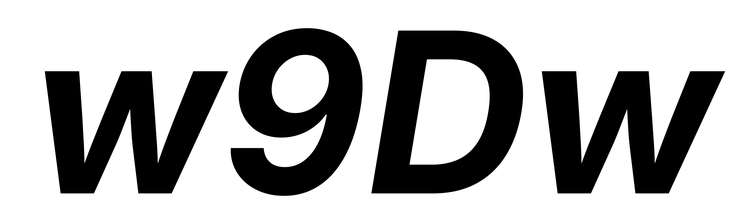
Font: Inter-Italic_Bold_Italic